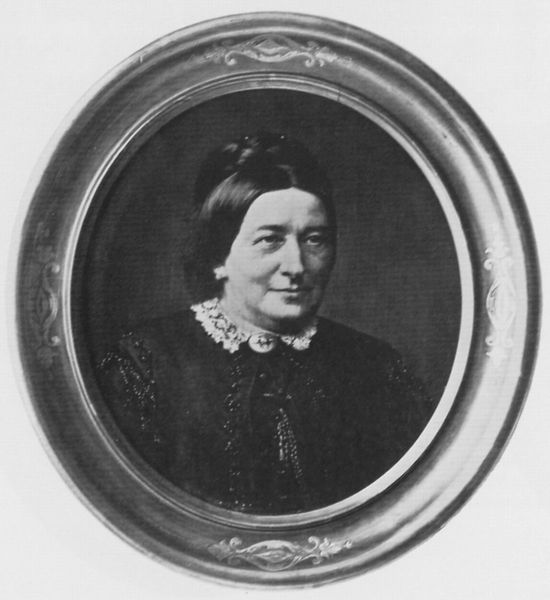
Titel: Emilie Bieber
Künstler: Emilie Bieber
Schlagwörter: dunkel, schatten, weiß, frau, frisur, grau, haar, hell, holz, kleid, licht, mund, nase, ohrring, schmuck, schwarz, stirn, blick, dame, malerei, mode, muster, ornament, alt, augen, bluse, gesicht, kleidung, knoten, kragen, mensch, rahmen, spitze, teller, bildnis, halskrause, portrait, porträt, gewand, haare, sitzend, stickerei, augenbrauen, brosche, kinn, mittelscheitel, scheitel, oval, rund, tondo, lächeln, dutt, wangen, kette, zopf, streng, brauen, ornamente, stuck, holzrahmen, rüschen, lächelnd, foto, fotografie, photographie, zinn, medaillon, stirnfalte, photo, tracht, gekämmt, eiß, halbprofil, doppelkinn, adelig, spitzenkragen, erinnerung, bäuerlich, dunkelhaarig, pellerine, age, geklöppelt, fotofrafie, dütt, scheiteö, 19. jahrhundert, val, schwarzwiss